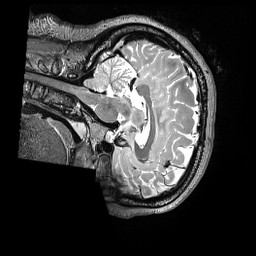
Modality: T2w
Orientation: sagittal
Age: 35
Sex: female
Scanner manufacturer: siemens
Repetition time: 3.2 s